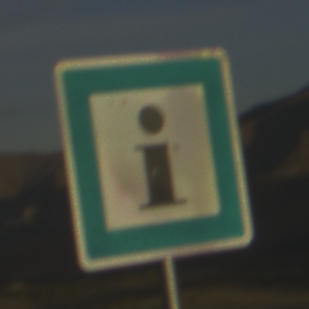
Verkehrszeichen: Informationsstelle
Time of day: SunriseSunset
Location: Outdoor (Nature)
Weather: PartlyCloudy
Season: NotSpecified
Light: Natural